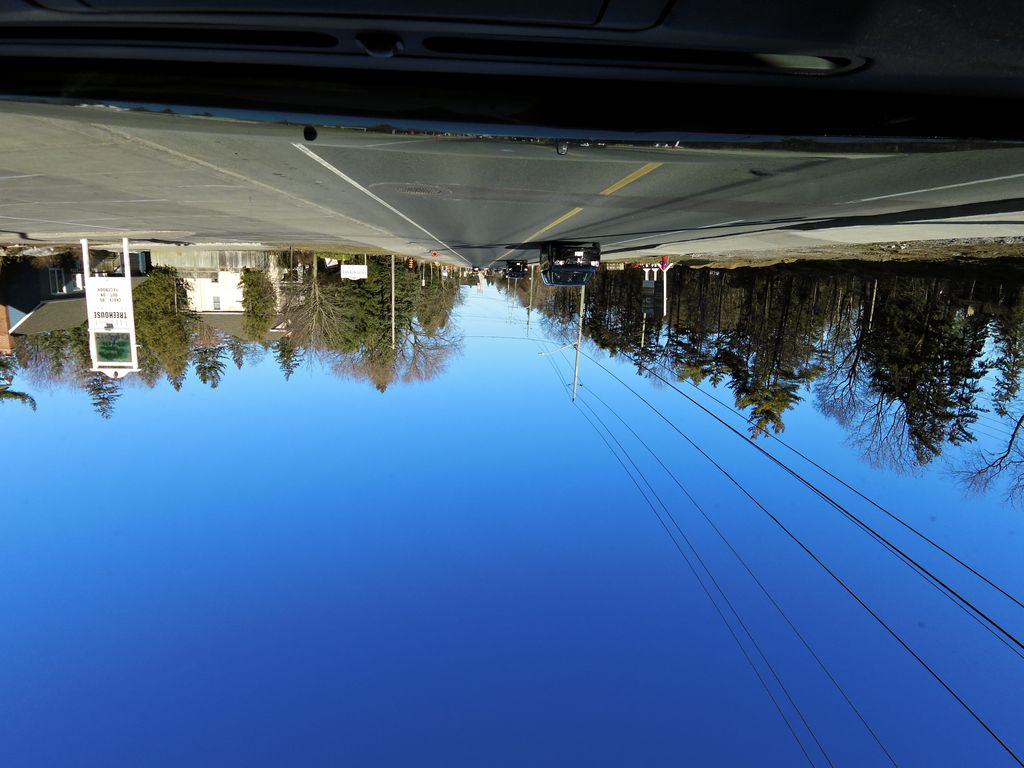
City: hamilton